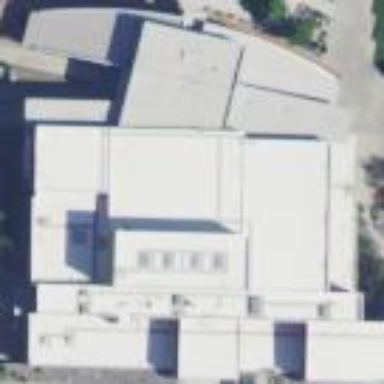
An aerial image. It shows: Section of university building.